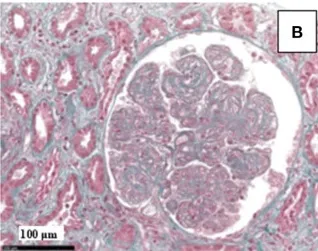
Wide deposits along the glomerular basement membranes appear pink on AFOG staining).
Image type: pathology (masson_trichrome)